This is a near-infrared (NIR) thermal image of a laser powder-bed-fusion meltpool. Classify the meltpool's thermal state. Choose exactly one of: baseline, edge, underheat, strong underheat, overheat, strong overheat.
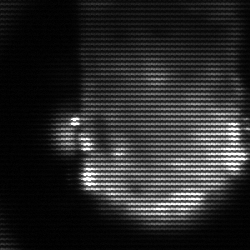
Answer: baseline